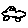
Label: car